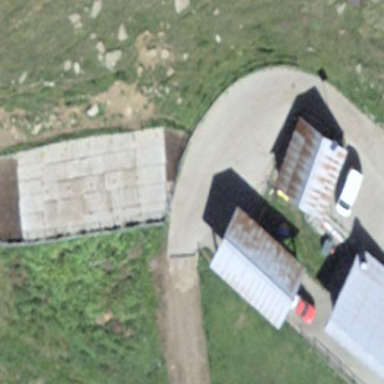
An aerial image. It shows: Grey roof.